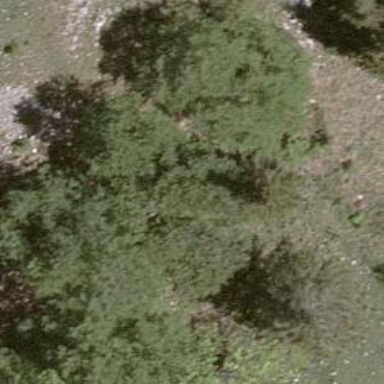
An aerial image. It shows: Single tag "natural: tree."